Field crop: maize
Growth stage: 2
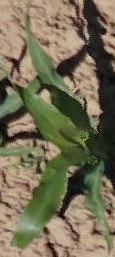
Species: maize